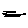
Label: line